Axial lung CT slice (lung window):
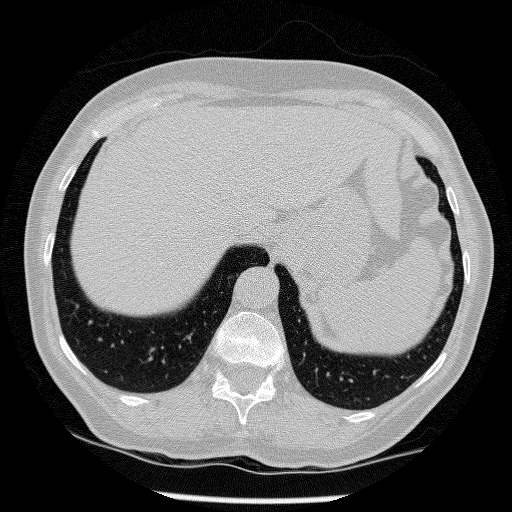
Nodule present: no